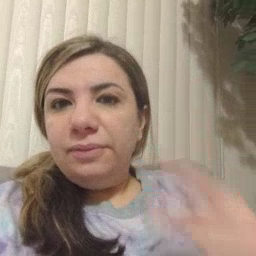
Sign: see